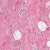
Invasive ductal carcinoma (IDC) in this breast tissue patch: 0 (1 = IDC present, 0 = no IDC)